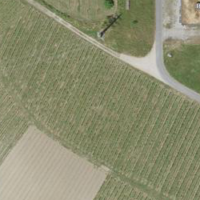
EUNIS habitat code: 25
Species observed at this site:
Quercus ilex